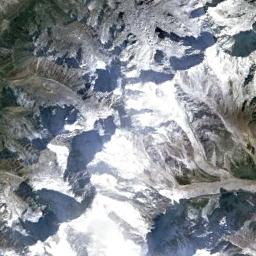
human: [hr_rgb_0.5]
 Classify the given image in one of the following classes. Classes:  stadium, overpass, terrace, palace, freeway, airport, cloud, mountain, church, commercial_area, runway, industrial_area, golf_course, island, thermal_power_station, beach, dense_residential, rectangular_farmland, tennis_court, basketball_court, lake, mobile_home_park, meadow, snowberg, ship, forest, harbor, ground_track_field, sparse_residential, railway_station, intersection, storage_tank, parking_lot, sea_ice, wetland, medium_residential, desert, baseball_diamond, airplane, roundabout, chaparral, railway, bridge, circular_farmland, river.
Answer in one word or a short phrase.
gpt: snowberg